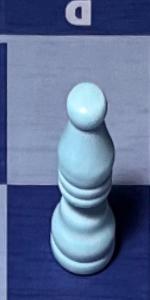
Label: Bishop_White